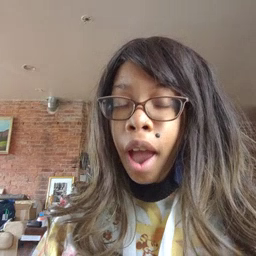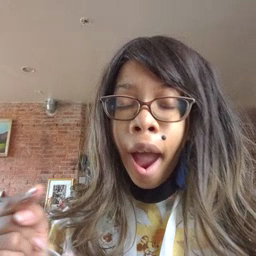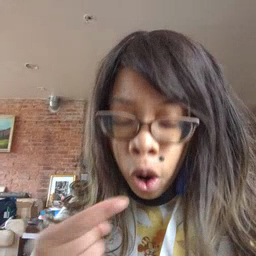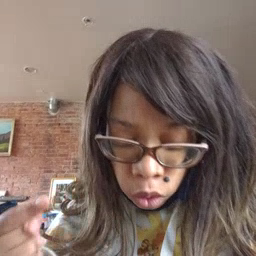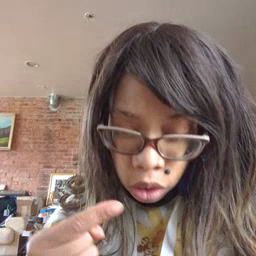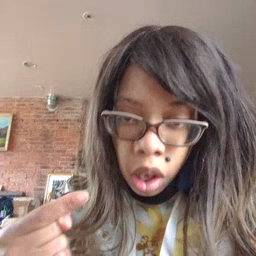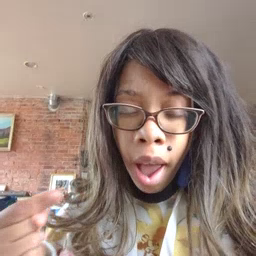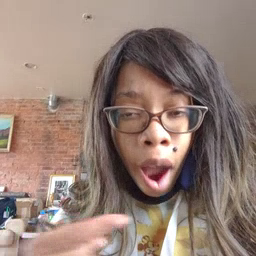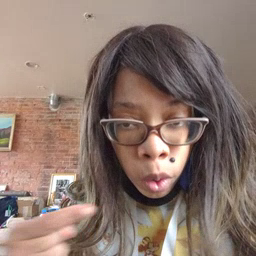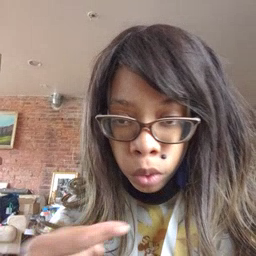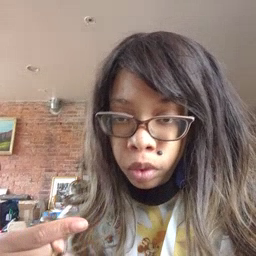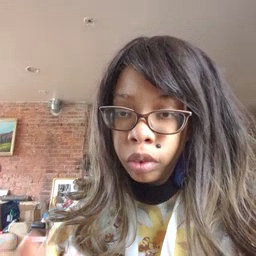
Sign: owie